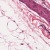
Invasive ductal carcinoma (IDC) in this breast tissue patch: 0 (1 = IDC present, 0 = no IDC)